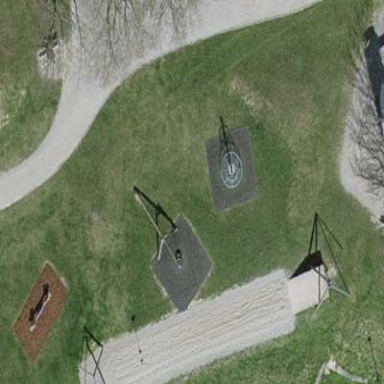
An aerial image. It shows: Playground on grassy land.